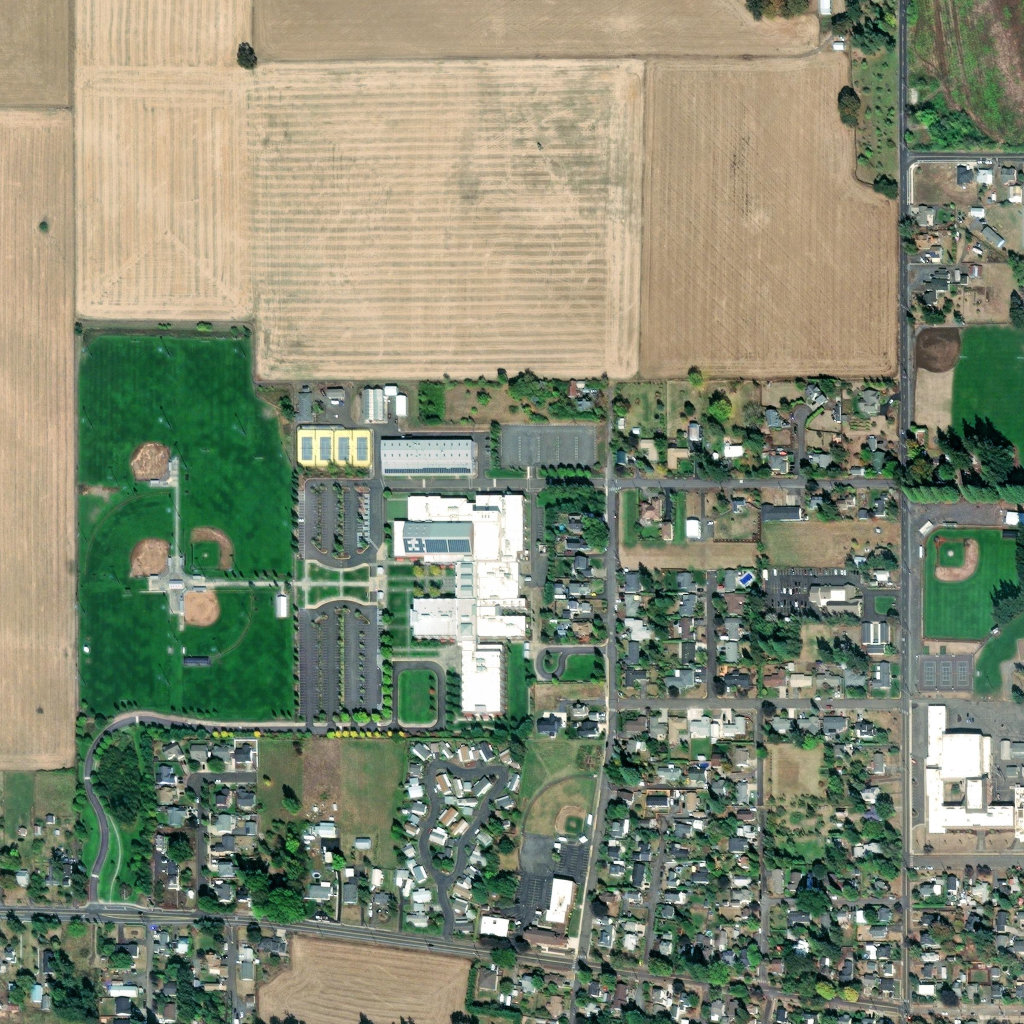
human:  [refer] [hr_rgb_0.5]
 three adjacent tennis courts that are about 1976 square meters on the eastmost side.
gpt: <box>[[89, 63, 94, 67, 0]]</box>

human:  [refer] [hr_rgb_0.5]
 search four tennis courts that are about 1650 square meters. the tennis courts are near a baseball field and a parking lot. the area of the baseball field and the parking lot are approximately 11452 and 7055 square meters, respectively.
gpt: <box>[[29, 42, 35, 45, 0]]</box>

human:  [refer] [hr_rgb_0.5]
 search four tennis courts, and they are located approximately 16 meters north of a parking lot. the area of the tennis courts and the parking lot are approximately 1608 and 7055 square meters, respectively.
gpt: <box>[[29, 42, 35, 44, 0]]</box>

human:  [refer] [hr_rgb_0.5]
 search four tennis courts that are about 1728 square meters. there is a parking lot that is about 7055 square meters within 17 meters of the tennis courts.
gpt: <box>[[29, 42, 35, 45, 0]]</box>